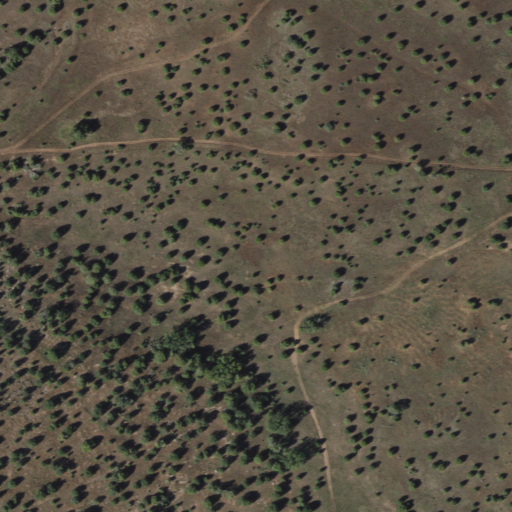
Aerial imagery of gap in Arizona named Fivemile Pass containing shrub and grassland